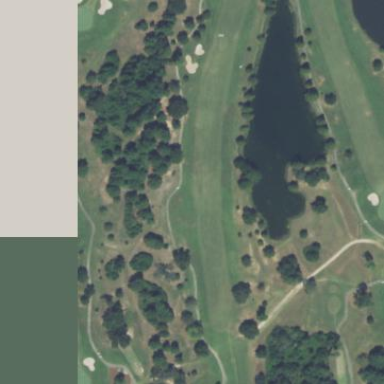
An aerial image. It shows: Water hazard on golf course.